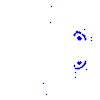
Particle: proton